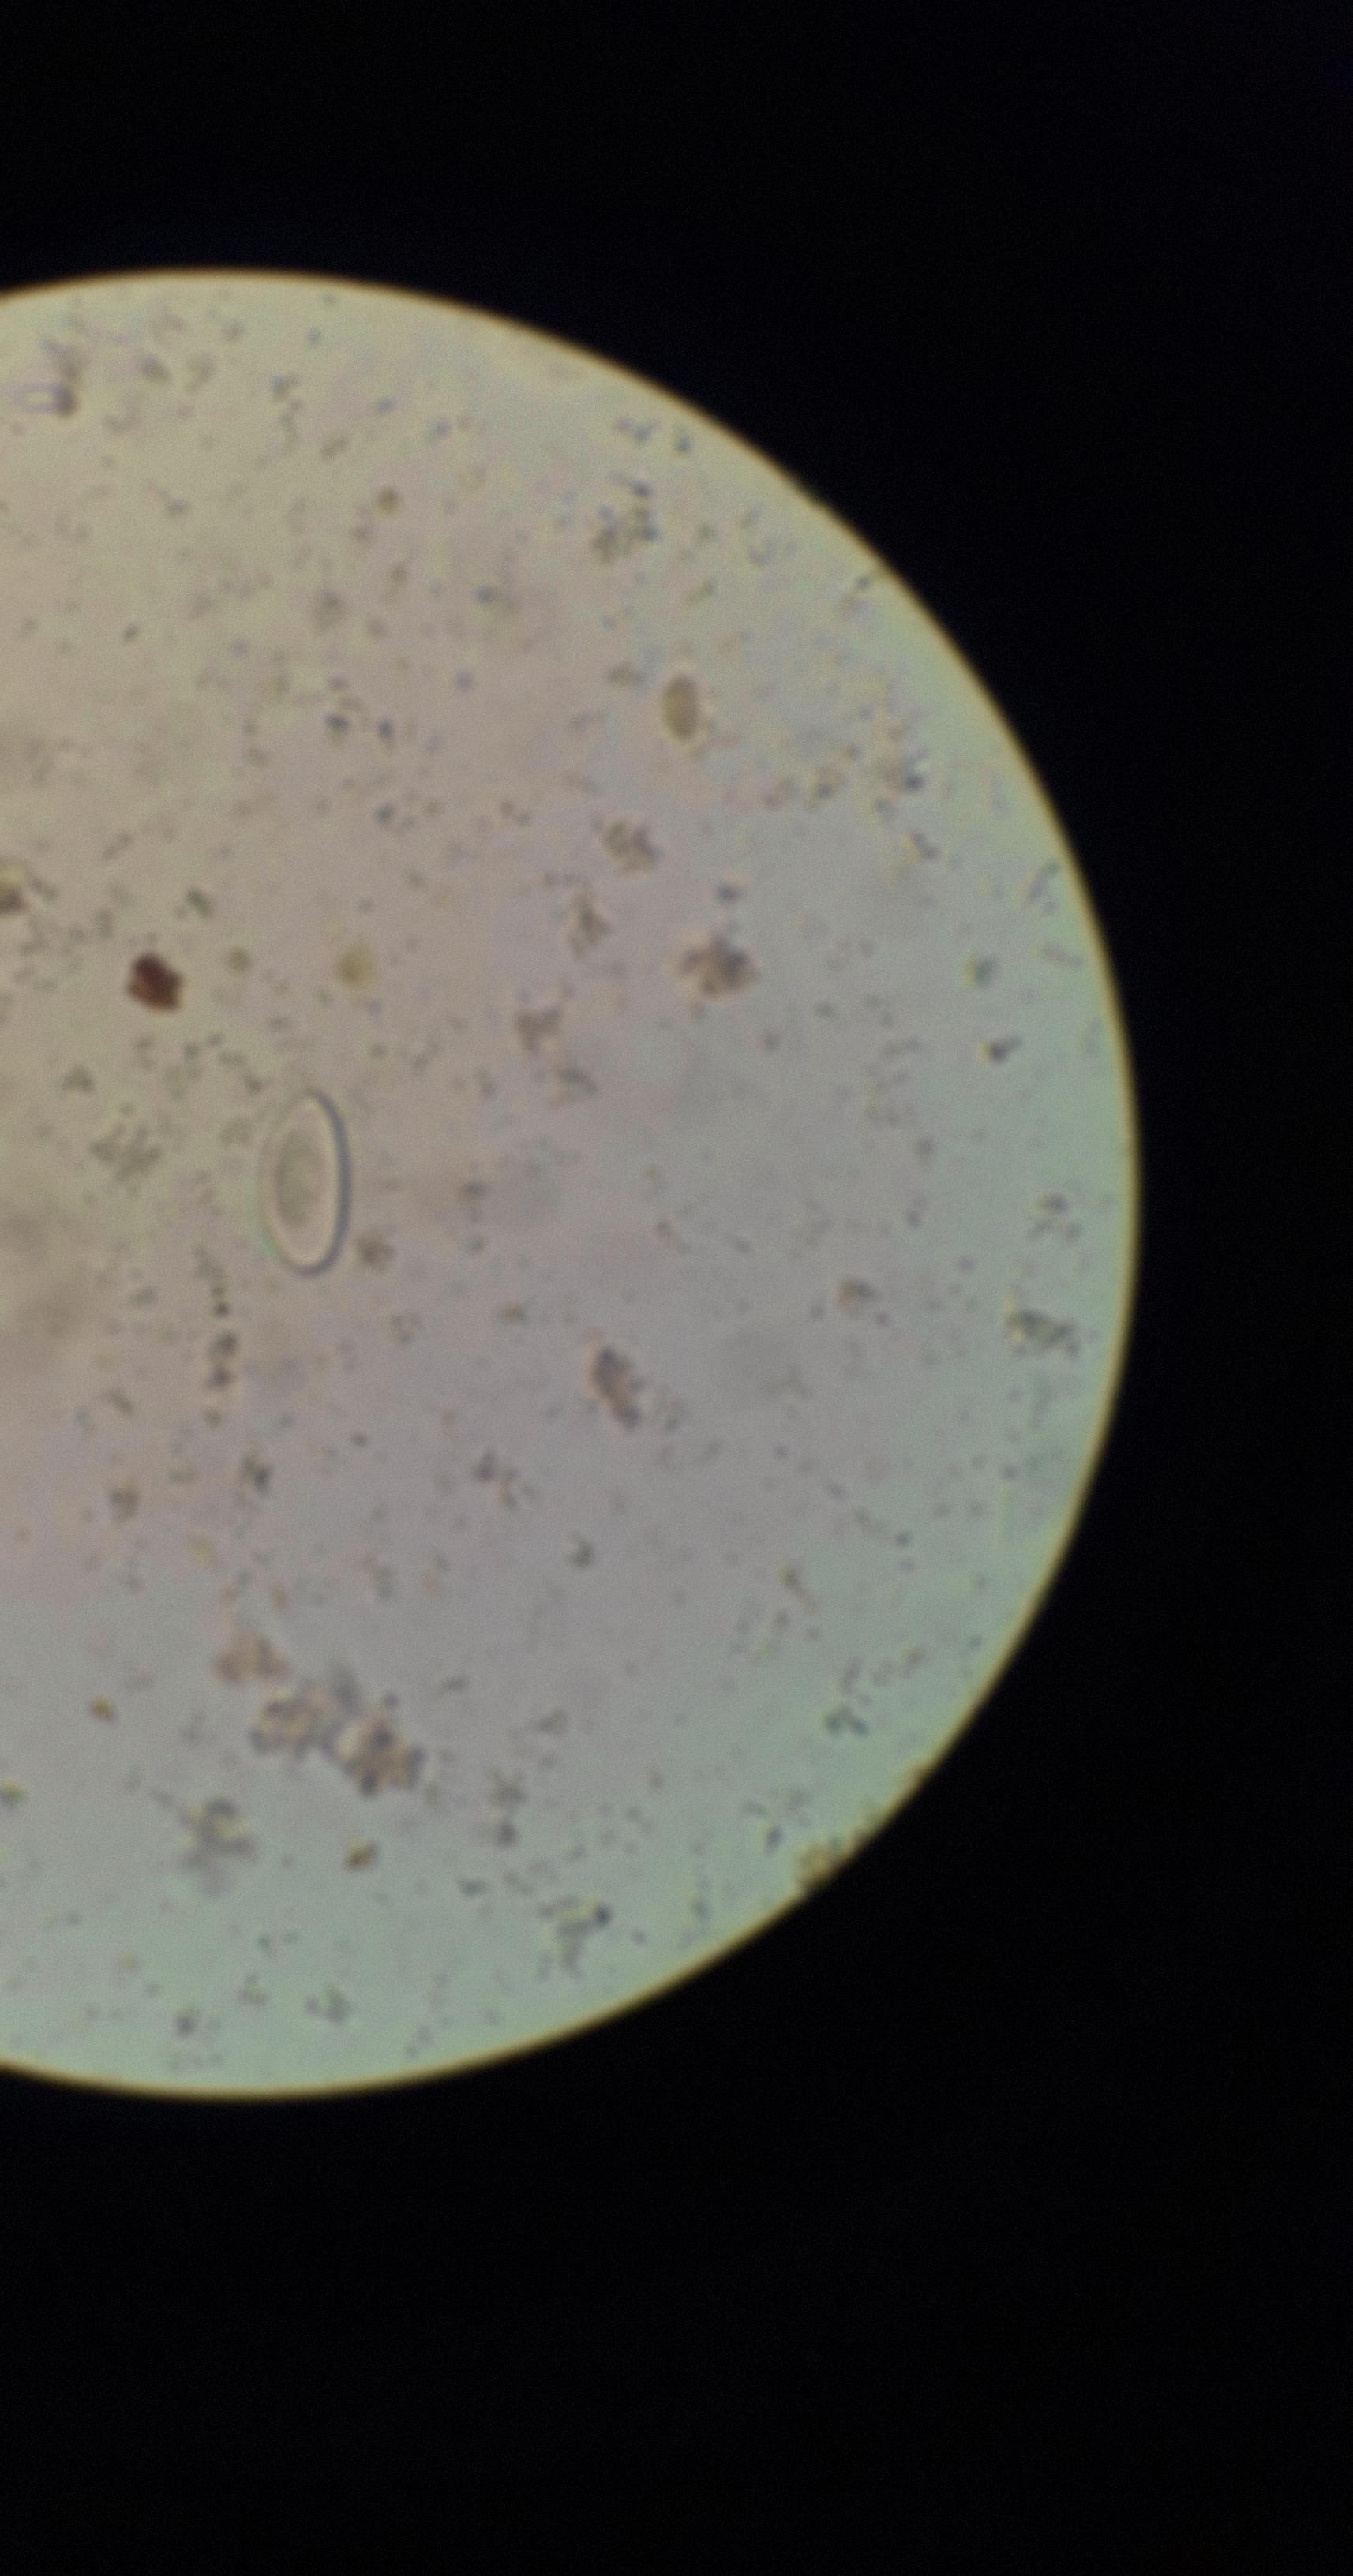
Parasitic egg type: Enterobius vermicularis